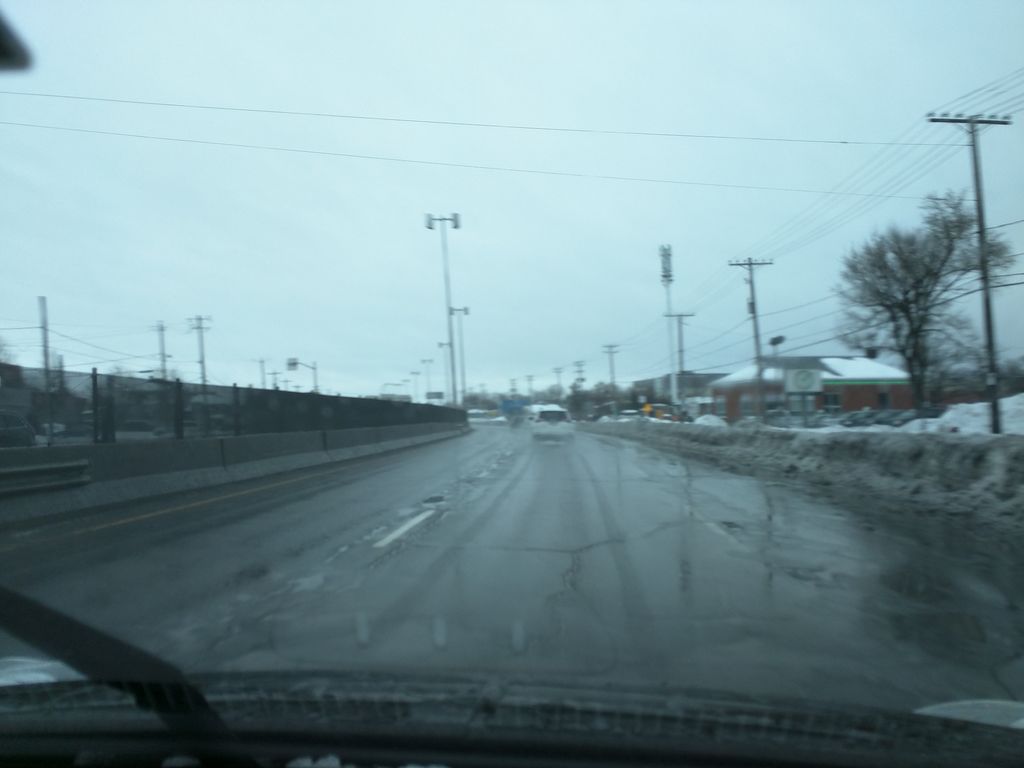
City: montreal